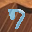
Label: 7